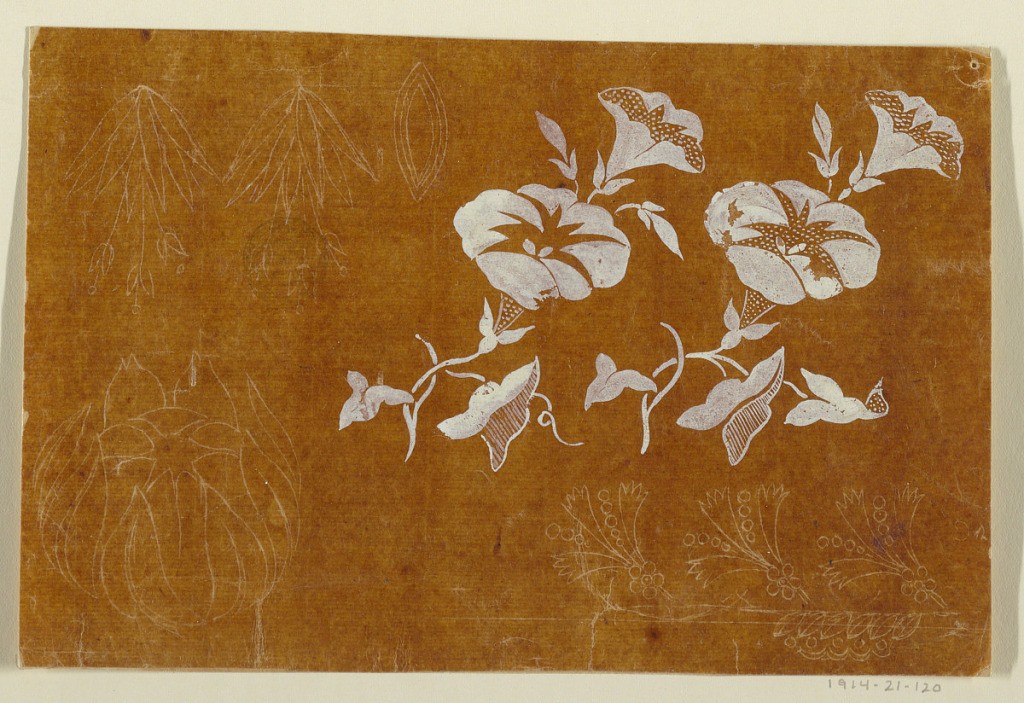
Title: Designs for Embroidered or Woven Floral Motifs of the "Fabrique de St. Ruf," Finished and Unfinished
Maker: Fabrique de Saint Ruf, Lyon, France
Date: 1805–1815
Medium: Incised lines, brush and white gouache on glazed tracing paper pasted on paper
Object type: Drawing
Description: Top row: two plants, upside down, and a pointed ovoid, incised lines, two bell flower boughs, finished. Bottom row: a blossom and a row of flower sprays obliquely shown over a row of leaves and scallops, incised lines.